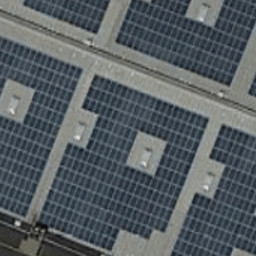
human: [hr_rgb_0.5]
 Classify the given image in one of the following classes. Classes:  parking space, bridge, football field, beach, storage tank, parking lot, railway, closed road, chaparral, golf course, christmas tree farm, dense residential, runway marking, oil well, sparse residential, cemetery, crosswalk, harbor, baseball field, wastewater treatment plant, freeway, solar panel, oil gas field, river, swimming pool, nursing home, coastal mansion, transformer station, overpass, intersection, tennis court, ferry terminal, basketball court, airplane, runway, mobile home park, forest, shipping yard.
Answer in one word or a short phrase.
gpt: solar panel